Field crop: maize
Growth stage: 1
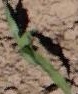
Species: maize